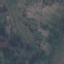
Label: HerbaceousVegetation